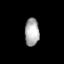
Tissue: skin
Cell type: Epithelial cells
Senescence score: 0.2368
Nuclear area (px): 391
Mean DAPI intensity: 172.207